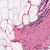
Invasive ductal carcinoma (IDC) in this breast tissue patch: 0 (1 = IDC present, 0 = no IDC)